Field crop: maize
Growth stage: 1
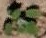
Species: chenopodium